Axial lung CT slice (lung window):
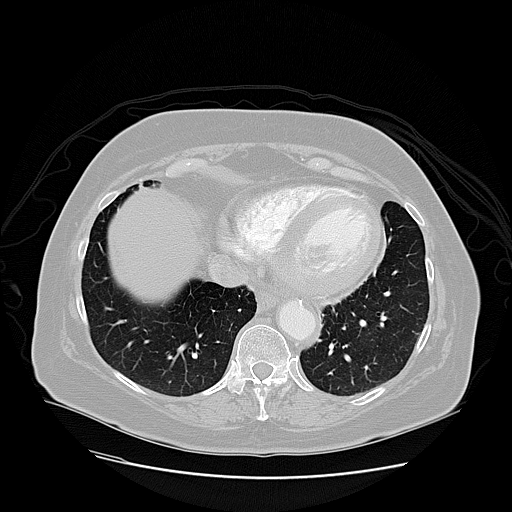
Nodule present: no